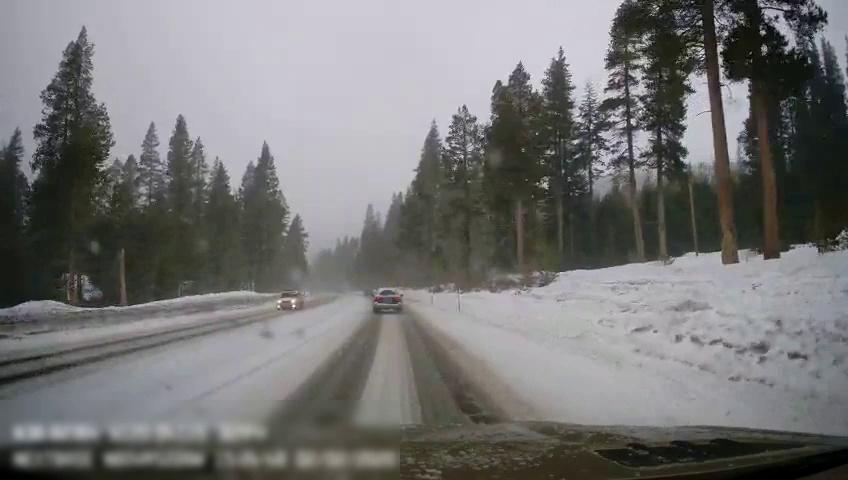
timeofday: Day
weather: Snowy
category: Drivable Space
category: Vehicles | SUV
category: Vehicles | SUV